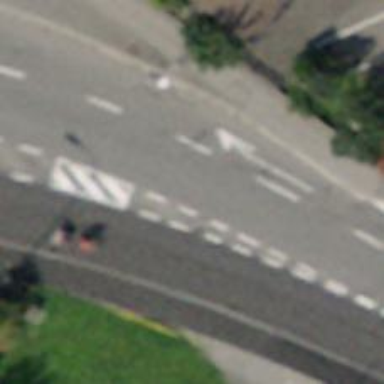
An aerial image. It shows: Secondary road with asphalt surface and sidewalks on both sides.